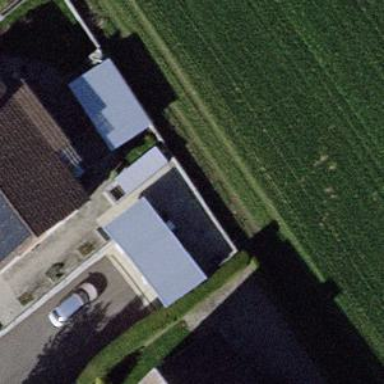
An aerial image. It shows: Garage with gabled roof.